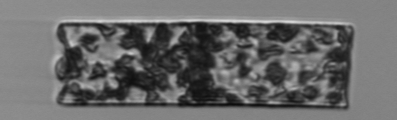
Label: Guinardia_flaccida